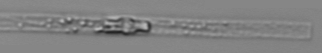
Label: Dactyliosolen_blavyanus